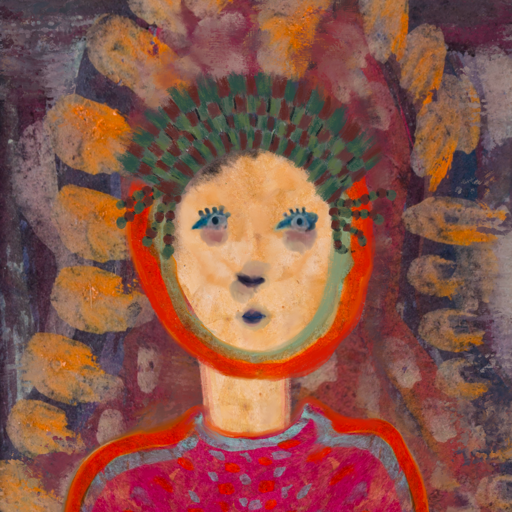
Background: Doll, Head And Neck Front: Childish, Face Front: Hill_Girl, Bust: Sisters, Hair Front: Sisters, Head Accessory: After_Raid_Crown, Second Necklace: Blank, Necklace: Blank, Baby: Blank